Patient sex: M
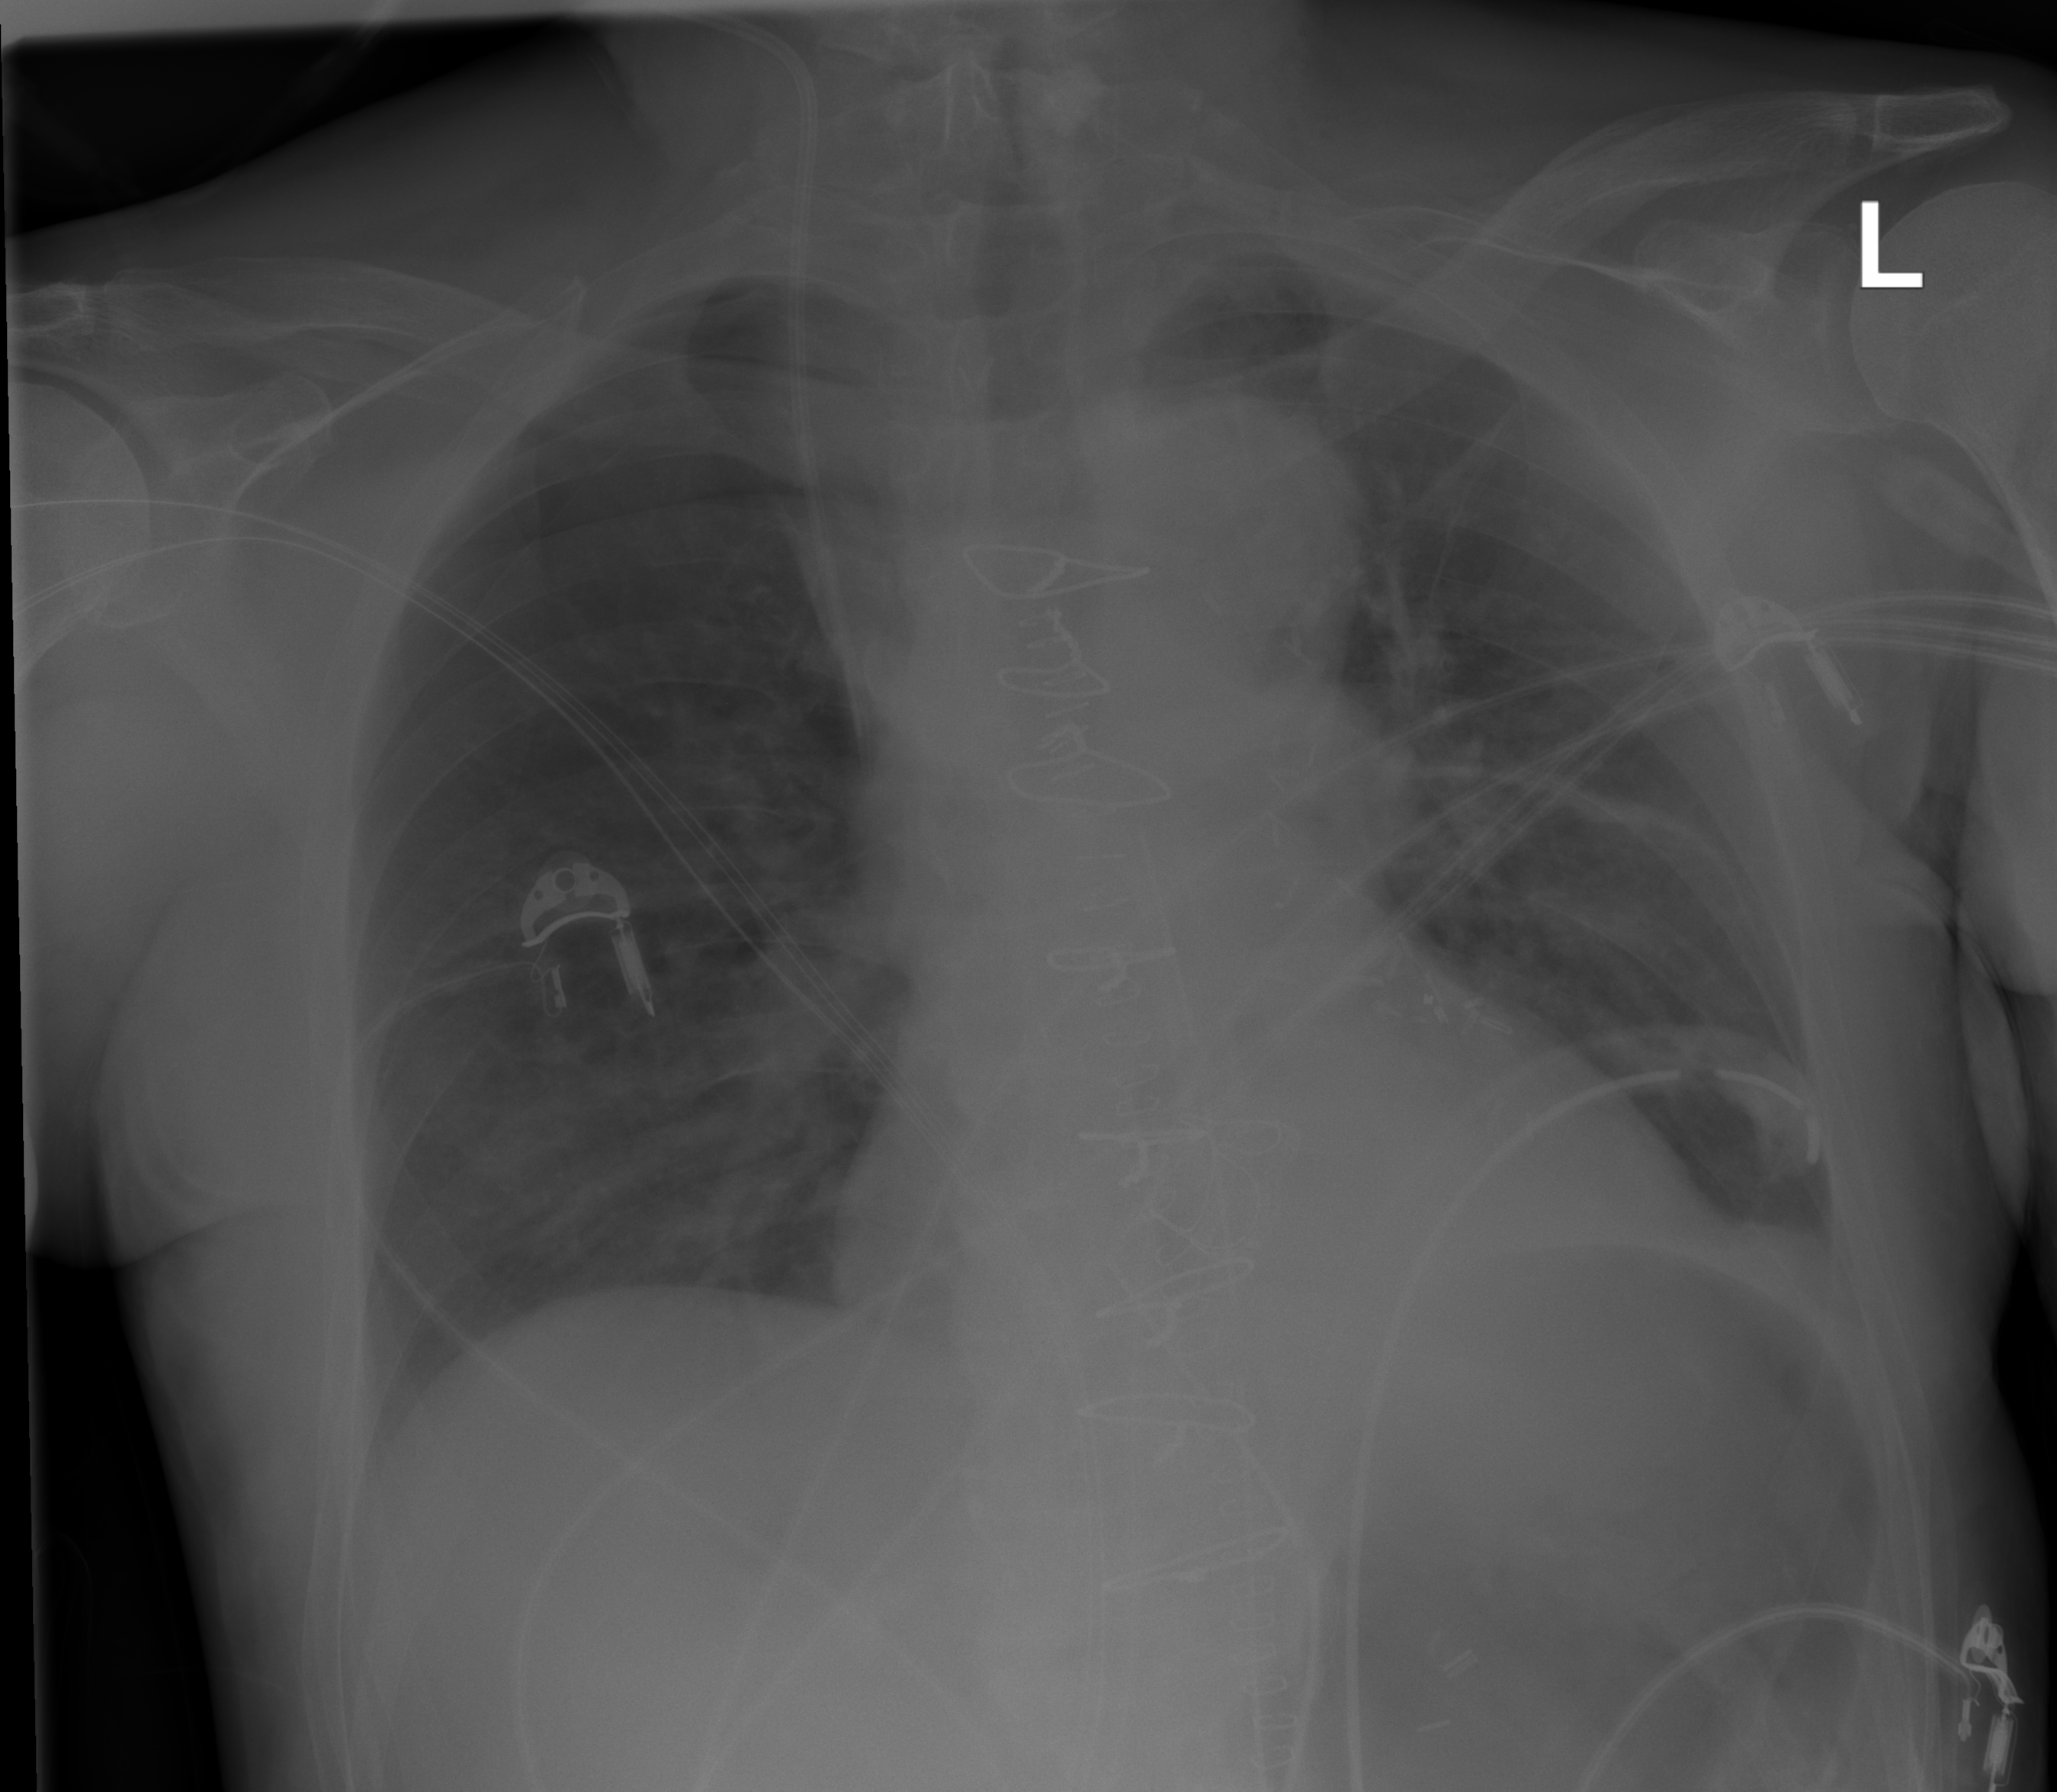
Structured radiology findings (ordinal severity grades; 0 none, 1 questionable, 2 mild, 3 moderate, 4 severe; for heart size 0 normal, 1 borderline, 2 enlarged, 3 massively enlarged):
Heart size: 0
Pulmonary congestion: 0
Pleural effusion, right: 0
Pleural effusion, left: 1
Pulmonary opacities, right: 0
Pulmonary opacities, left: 0
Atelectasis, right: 0
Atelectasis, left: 2